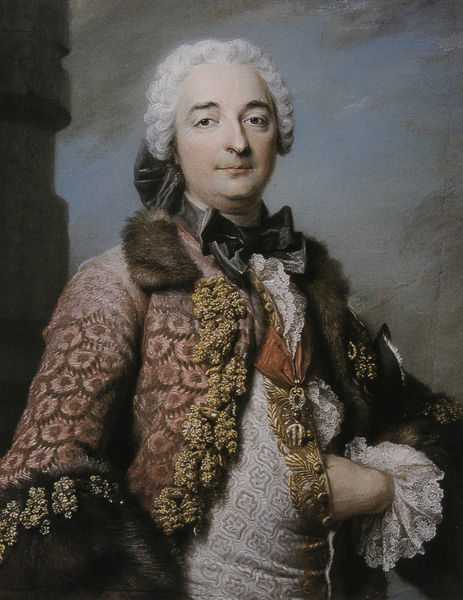
Titel: Honoré Armand, duc de Villars
Künstler: Maurice Quentin de La Tour
Standort: Aix-en-Provence
Institution: Musée Granet
Schlagwörter: blau, gemälde, hand, himmel, mann, schatten, weiß, wolken, gelb, braun, frankreich, frisur, grau, haar, hintergrund, hut, licht, mund, nase, orange, pastell, schwarz, säule, blick, gebäude, haus, rot, schal, wolke, malerei, muster, schleife, jacke, arm, augen, band, barock, blass, gesicht, kleidung, kragen, pelz, samt, spitze, stehen, ärmel, bildnis, herr, portrait, porträt, bestickt, gold, haare, halbfigur, mantel, pose, reich, adel, kaufmann, augenbrauen, borte, kinn, knopf, lippen, puder, rokoko, rosa, seide, fell, perücke, lächeln, haltung, tüll, hof, französisch, unwetter, könig, bordüre, zopf, krawatte, brauen, altrosa, pastellfarben, kordel, bauch, rüschen, augenbraue, knöpfe, fliege, weste, stolz, napoleon, adeliger, manschetten, orden, posieren, herrscher, nerz, brokat, tracht, kravatte, pelzkragen, halbfigurig, wams, aristokrat, repräsentation, adelig, höfisch, spitzenkragen, adliger, besatz, teuer, herrisch, nattier, franzose, perrücke, ordensband, pastelle, zottel, goldenes vlies, vlies, jäckchen, zotteln, bick, la tour, bolero, napoleonisch, eingesteckt, waffelmuster, tull, rüsch, de la tour, gnädig, orden vom goldenen vlies, napolion, wohlwollend, napoleongeste, sspitze